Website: macys
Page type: delivery-shipping
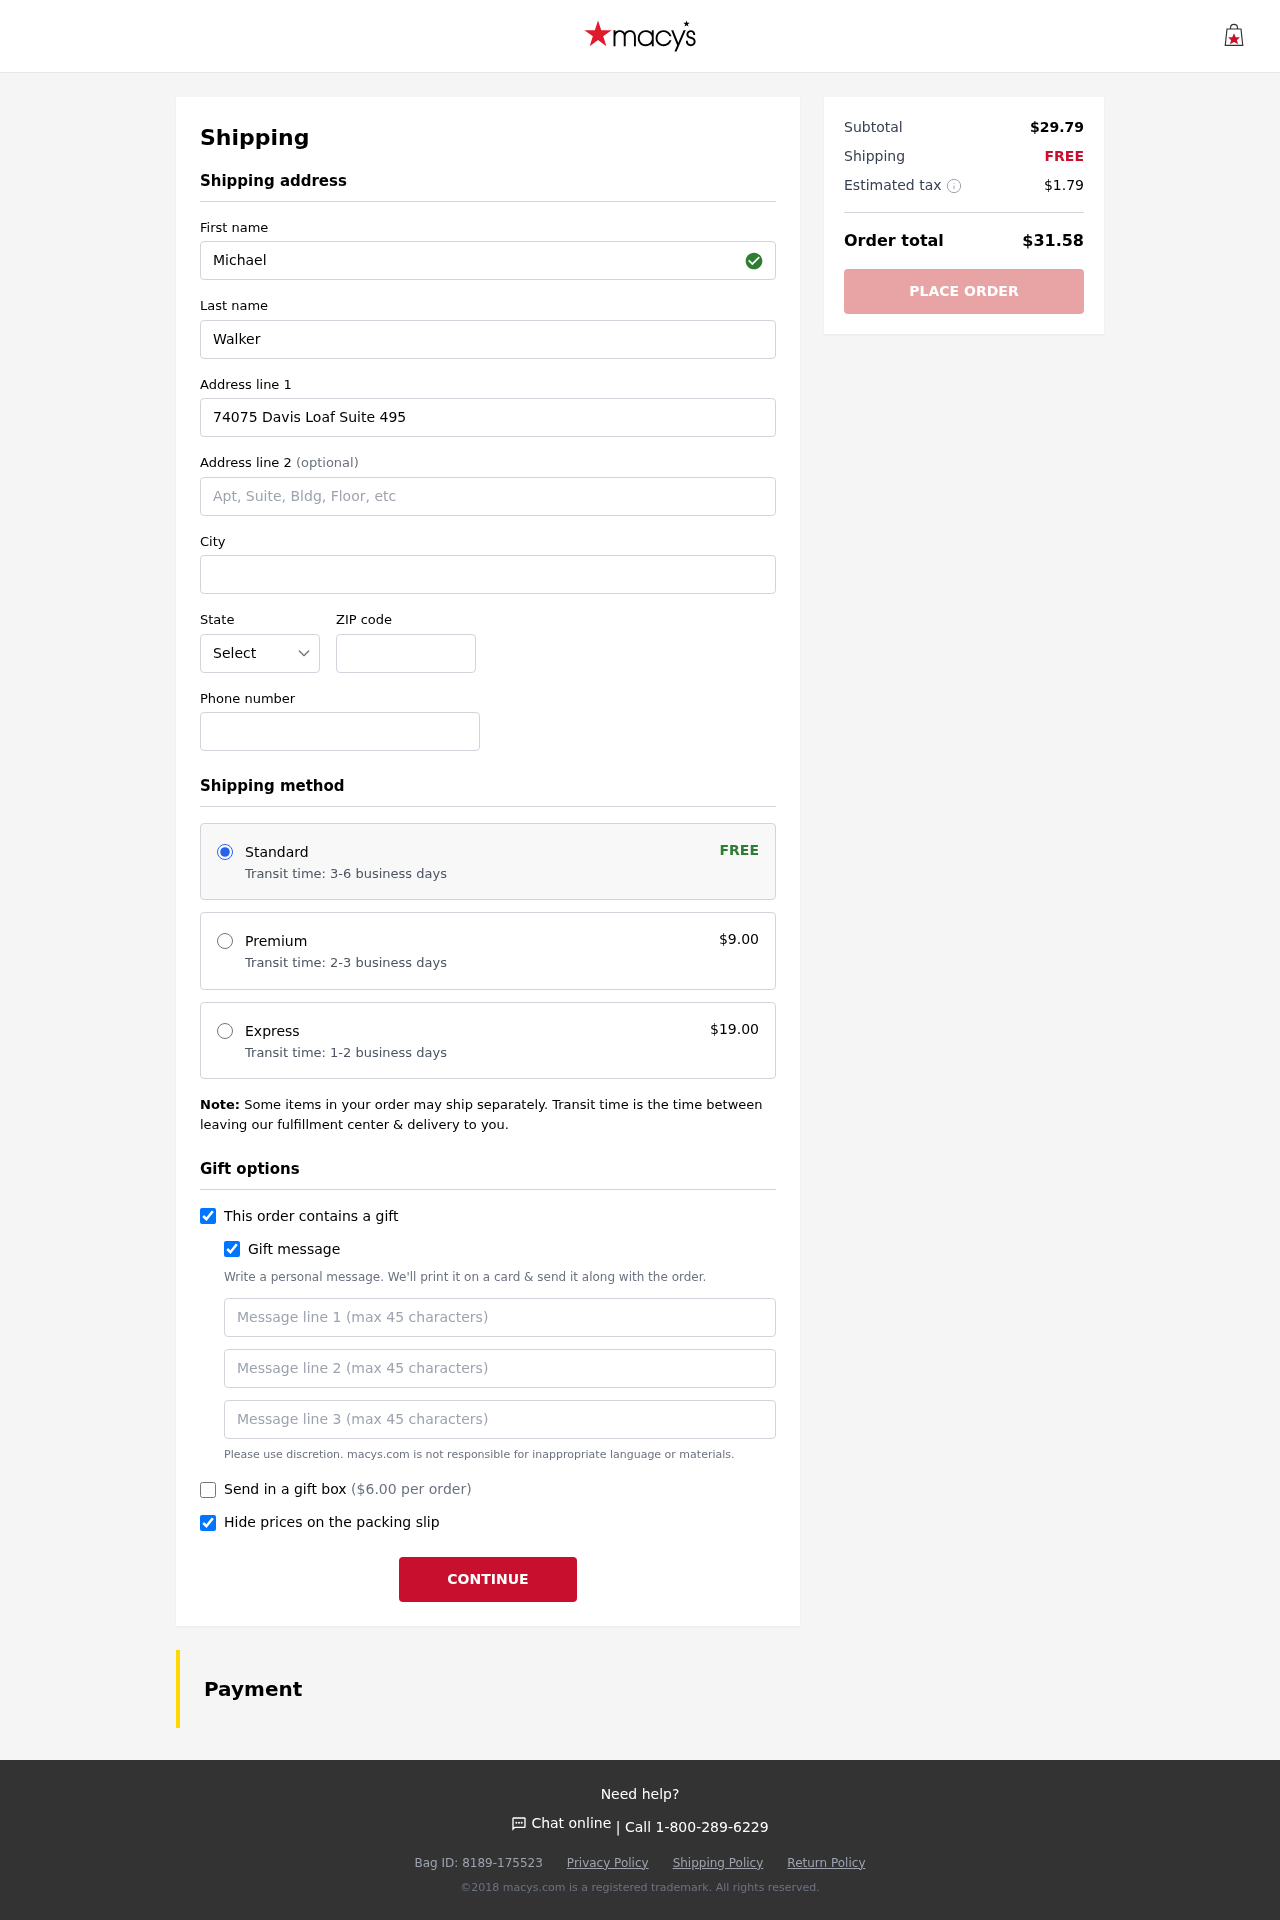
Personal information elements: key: PII_STATE_ABBR
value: MI
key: PII_FIRSTNAME
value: Michael
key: PII_LASTNAME
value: Walker
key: PII_STREET
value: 74075 Davis Loaf Suite 495
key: PII_CITY
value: Jessicamouth
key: PII_POSTCODE
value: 02304
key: PII_PHONE
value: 3152955491
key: PII_GIFT_MESSAGE
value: Happy birthday, Brett! I couldn't resist grabbing these gorgeous heels for you—I know how much you love stepping out in style. Can't wait to see you rock them at your party!  Michael
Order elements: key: ORDER_SHIPPING_STANDARD
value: Transit time: 3-6 business days
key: ORDER_SHIPPING_COST
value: FREE
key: ORDER_SHIPPING_PREMIUM
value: Transit time: 2-3 business days
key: ORDER_SHIPPING_PREMIUM_PRICE
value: $9.00
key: ORDER_SHIPPING_EXPRESS
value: Transit time: 1-2 business days
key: ORDER_SHIPPING_EXPRESS_PRICE
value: $19.00
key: ORDER_GIFT_BOX_PRICE
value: ($6.00 per order)
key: ORDER_SUBTOTAL
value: $29.79
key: ORDER_SHIPPING_COST2
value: FREE
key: ORDER_TAX
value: $1.79
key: ORDER_TOTAL
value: $31.58